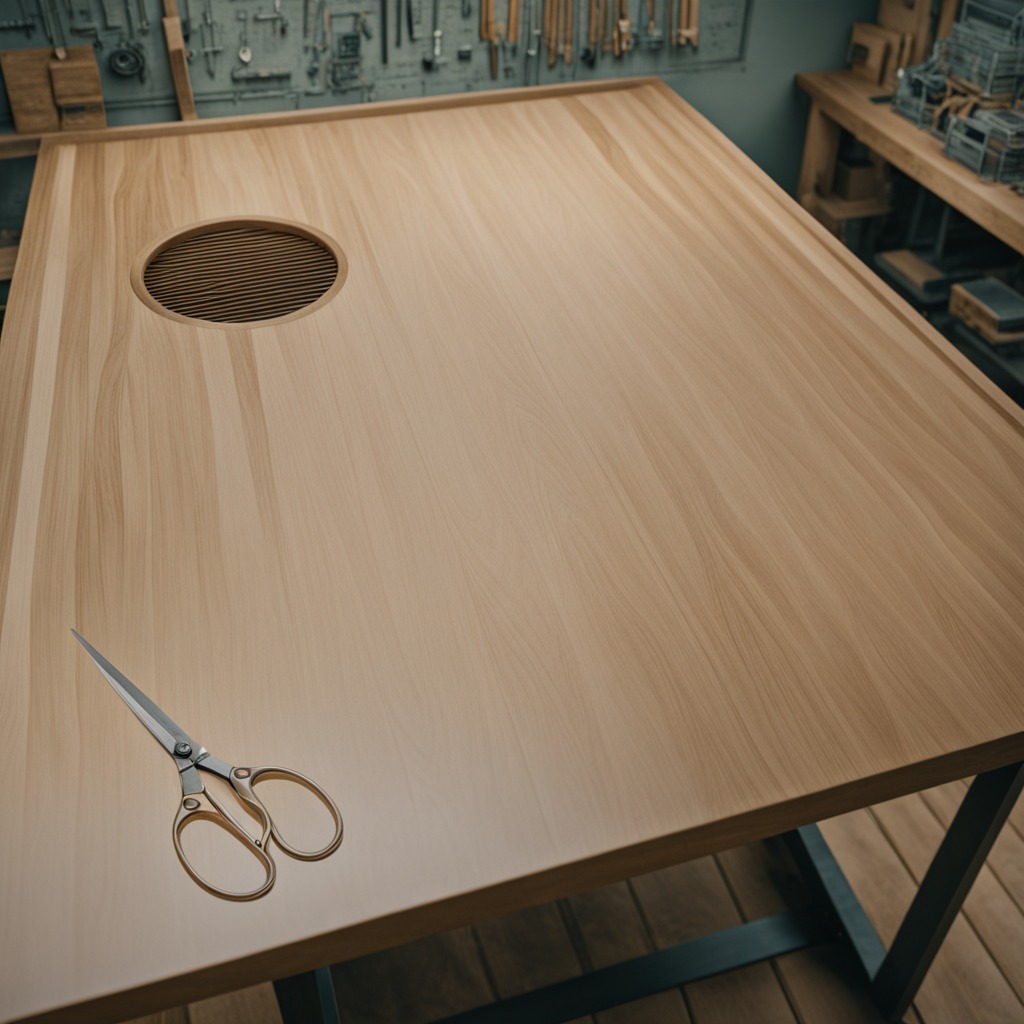
A scissor lying on a workbench inside a coastal fishing gear workshop.